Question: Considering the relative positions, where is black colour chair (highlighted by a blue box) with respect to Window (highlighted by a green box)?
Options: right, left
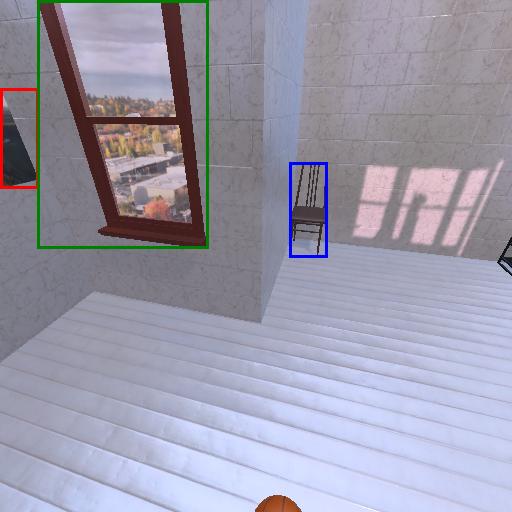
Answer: right